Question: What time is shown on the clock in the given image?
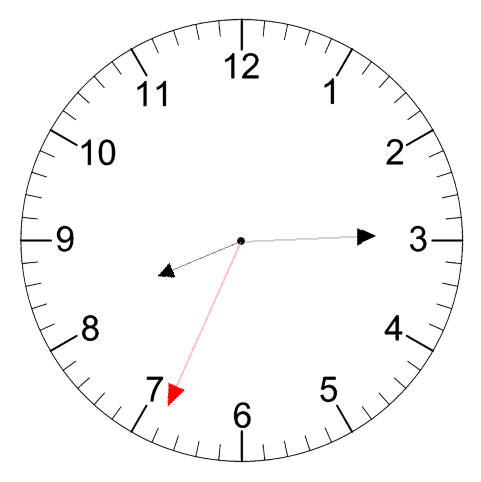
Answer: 08:14:34